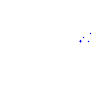
Particle: proton